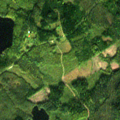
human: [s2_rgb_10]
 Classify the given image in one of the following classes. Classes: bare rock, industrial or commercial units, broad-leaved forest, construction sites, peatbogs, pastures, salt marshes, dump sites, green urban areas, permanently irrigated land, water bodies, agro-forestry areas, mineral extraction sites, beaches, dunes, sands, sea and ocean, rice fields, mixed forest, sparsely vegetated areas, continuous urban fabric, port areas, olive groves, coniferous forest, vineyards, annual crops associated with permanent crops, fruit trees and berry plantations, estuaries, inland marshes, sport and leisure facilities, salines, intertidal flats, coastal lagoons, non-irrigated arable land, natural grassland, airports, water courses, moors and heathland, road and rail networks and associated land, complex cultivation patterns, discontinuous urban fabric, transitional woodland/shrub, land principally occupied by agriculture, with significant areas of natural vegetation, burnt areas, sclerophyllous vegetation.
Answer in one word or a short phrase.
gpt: coniferous forest, mixed forest, transitional woodland/shrub, water bodies